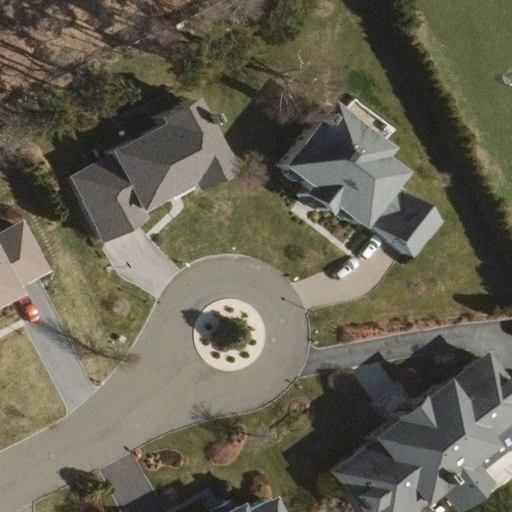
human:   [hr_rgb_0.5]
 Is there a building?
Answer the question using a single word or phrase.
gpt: yes

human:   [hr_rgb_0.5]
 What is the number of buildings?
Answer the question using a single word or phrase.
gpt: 5

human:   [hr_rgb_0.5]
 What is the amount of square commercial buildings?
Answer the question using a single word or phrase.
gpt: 0

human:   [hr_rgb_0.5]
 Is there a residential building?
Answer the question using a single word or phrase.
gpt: yes

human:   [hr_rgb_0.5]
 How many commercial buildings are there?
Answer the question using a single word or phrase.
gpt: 0

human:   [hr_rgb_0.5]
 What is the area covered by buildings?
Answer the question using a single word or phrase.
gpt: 1708m2

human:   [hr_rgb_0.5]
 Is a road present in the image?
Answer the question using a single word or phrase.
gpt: yes

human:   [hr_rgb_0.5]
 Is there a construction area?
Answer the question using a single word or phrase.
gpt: no

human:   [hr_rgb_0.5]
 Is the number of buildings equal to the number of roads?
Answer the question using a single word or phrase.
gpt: no

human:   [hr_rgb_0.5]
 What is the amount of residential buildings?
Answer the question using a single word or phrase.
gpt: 5

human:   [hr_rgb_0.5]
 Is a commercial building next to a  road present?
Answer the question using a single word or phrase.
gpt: no

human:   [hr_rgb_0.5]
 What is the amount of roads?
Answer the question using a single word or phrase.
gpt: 2

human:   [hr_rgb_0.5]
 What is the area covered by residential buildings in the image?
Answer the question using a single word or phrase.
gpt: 1708m2

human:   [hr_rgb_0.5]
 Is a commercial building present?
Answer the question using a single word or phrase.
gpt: no

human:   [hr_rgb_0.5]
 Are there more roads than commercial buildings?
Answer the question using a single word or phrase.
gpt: yes

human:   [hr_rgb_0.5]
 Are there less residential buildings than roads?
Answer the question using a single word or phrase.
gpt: no

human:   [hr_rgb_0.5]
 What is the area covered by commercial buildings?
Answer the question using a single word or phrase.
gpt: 0m2

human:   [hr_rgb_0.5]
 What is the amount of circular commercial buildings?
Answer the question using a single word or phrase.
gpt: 0

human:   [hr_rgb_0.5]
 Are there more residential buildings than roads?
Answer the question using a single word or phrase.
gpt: yes

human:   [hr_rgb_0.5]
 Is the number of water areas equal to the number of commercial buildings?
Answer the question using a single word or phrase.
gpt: yes

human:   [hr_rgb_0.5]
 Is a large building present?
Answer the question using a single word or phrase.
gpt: no

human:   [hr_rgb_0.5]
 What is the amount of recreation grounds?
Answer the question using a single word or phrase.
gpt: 0

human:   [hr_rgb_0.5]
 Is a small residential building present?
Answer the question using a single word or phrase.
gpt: yes

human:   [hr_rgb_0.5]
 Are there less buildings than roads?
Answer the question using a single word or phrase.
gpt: no

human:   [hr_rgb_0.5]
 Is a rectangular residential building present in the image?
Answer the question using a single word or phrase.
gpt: yes

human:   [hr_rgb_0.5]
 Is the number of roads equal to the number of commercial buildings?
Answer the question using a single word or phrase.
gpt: no

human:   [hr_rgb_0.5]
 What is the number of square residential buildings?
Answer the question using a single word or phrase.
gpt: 0

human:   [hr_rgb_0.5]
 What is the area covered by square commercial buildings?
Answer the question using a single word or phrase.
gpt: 0m2

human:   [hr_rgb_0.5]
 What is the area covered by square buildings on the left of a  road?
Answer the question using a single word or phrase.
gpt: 0m2

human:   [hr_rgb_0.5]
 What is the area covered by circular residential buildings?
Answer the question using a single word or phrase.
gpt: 0m2

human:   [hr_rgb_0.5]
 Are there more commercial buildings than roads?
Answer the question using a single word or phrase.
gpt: no

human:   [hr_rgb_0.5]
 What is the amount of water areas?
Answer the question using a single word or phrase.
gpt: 0

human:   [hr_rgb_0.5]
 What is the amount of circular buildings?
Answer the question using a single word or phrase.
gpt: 0

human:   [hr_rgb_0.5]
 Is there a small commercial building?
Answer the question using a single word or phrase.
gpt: no

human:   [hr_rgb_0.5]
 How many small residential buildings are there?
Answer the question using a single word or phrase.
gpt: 1

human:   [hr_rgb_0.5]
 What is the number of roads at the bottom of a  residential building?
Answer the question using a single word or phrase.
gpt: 2

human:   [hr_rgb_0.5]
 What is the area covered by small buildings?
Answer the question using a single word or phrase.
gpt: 27m2

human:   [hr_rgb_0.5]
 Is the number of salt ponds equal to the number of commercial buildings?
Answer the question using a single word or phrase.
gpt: yes

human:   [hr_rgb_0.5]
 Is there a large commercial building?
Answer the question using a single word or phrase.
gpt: no

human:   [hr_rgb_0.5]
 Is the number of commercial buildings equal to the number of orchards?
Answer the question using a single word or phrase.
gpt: yes

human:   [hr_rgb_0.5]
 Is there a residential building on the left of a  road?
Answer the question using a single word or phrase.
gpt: yes

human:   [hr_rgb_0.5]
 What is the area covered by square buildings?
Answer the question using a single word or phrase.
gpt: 0m2

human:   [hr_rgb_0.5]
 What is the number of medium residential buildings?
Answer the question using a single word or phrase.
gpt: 4

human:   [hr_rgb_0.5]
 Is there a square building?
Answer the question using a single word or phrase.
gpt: no

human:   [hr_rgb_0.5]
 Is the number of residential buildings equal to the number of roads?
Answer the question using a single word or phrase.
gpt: no

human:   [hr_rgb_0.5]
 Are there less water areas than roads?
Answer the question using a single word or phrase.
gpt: yes

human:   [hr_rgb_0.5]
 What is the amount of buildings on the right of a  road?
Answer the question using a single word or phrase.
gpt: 3

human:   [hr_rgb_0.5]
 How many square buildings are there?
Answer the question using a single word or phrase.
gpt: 0

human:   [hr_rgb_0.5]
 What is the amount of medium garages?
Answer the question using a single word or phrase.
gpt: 0

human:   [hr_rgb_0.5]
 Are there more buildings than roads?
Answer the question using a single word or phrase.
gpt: yes

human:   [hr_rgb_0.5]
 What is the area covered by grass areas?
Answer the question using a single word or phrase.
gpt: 0m2

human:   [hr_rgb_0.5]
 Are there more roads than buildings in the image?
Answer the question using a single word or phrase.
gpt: no

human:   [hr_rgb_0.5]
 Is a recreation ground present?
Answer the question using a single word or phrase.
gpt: no

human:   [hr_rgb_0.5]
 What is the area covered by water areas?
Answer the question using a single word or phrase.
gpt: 0m2

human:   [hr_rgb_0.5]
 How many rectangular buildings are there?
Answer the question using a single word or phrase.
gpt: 1

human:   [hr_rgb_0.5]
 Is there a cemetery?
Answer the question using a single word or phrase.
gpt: no

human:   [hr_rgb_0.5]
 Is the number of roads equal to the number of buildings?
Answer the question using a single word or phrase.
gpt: no

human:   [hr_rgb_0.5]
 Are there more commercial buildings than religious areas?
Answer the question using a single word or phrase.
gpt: no

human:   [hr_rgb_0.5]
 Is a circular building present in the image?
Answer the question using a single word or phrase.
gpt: no

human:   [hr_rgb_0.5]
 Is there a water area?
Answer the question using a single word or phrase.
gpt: no

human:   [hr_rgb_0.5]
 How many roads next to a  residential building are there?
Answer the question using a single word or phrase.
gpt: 2

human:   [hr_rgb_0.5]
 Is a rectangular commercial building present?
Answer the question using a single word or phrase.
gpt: no

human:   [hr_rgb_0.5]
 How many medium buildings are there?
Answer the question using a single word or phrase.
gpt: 4

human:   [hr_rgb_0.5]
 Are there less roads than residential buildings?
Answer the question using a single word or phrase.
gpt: yes